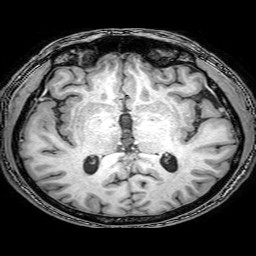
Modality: T1w
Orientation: coronal
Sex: male
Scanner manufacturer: philips
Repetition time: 0.008171 s
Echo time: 0.00374 s